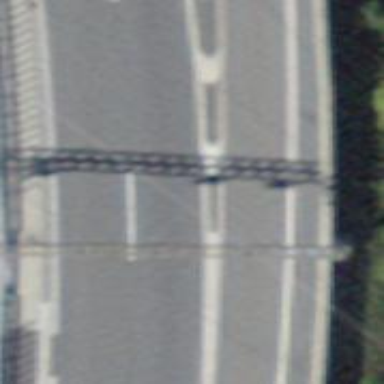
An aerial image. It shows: Gantry structure.